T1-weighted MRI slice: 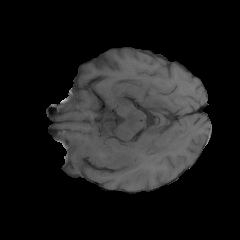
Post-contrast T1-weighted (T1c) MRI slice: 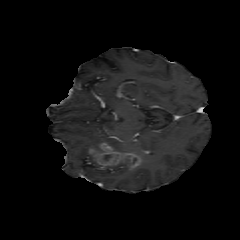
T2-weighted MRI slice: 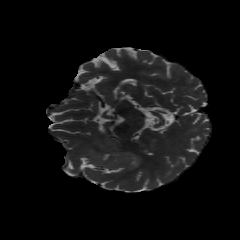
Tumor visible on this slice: yes